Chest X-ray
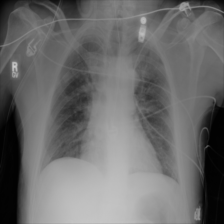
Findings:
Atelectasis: negative
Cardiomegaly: negative
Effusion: negative
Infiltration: negative
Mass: negative
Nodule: negative
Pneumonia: negative
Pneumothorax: negative
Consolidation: negative
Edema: negative
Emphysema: negative
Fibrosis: negative
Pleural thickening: negative
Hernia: negative